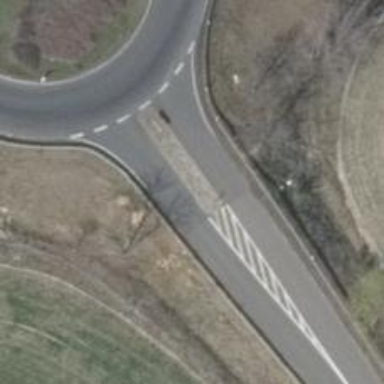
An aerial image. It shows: Road with "give way" sign.